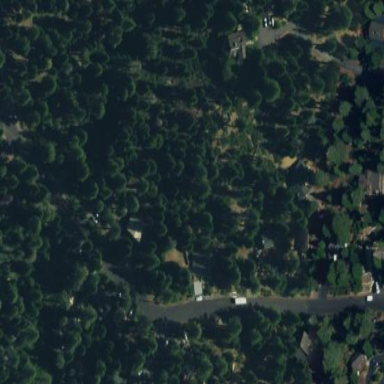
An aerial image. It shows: Woodland with evergreen needle-leaved trees.